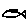
Label: fish